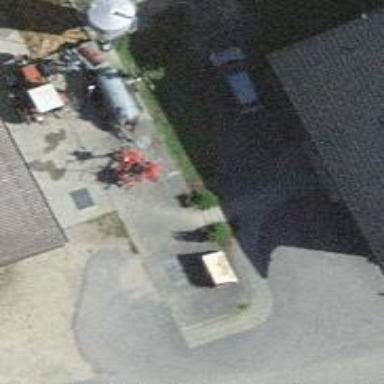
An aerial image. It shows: Farm.